Field crop: tomato
Growth stage: 1
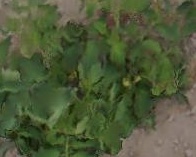
Species: tomato